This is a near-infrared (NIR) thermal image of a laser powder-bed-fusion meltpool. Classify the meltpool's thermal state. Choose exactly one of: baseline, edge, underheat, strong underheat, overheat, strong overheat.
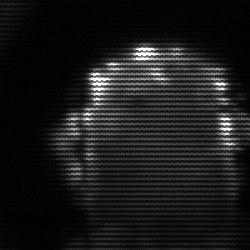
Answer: baseline